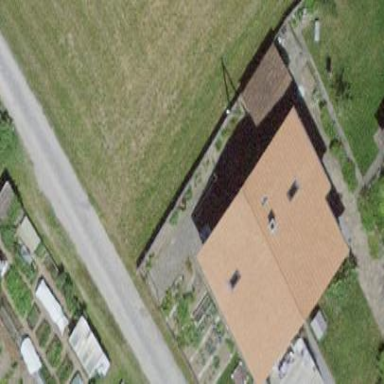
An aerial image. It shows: Detached building.